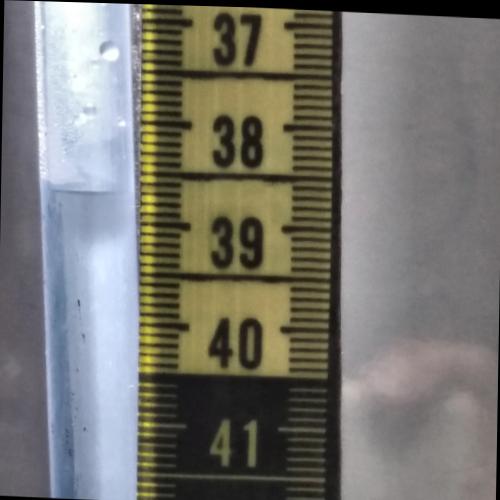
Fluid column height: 38.7 cm